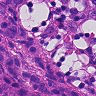
Metastatic tissue present: yes